Aerial crown-view tile of a tropical tree (Barro Colorado Island, Panama), acquired 20250217:
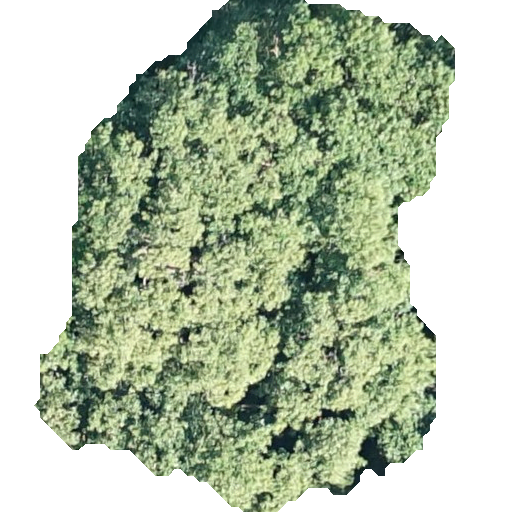
Species: Hieronyma alchorneoides
GBIF accepted scientific name: Hieronyma alchorneoides
Crown area: 232.32 m²